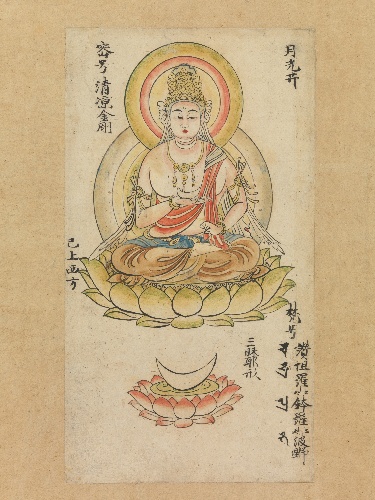
Title: 伝託磨為遠筆　月光菩薩像 「金胎仏画帖」断簡|Gakkō Bosatsu, from “Album of Buddhist Deities from the Diamond World and Womb World Mandalas” (“Kontai butsugajō”)
Artist: Takuma Tametō
Artist bio: Japanese, active ca. 1132–74
Date: mid-12th century
Object type: Hanging scroll
Classification: Paintings
Medium: Page from a book mounted as a hanging scroll; ink, color, and gold on paper
Culture: Japan
Period: Heian period (794–1185)
Dimensions: 10 × 5 3/8 in. (25.4 × 13.7 cm)
Overall with mounting: 49 1/4 × 15 1/2 in. (125.1 × 39.4 cm)
Overall with knobs: 49 1/4 × 17 3/4 in. (125.1 × 45.1 cm)
Department: Asian Art
Credit line: The Harry G. C. Packard Collection of Asian Art, Gift of Harry G. C. Packard, and Purchase, Fletcher, Rogers, Harris Brisbane Dick, and Louis V. Bell Funds, Joseph Pulitzer Bequest, and The Annenberg Fund Inc. Gift, 1975
Accession year: 1975
Repository: Metropolitan Museum of Art, New York, NY
Tags: Moon|Buddhism|Bodhisattvas